Question: I've an Xcode project which has been using svn, but we had to stop using it. Since then when ever I try and Add files to the project I get the error window below. The files actually get added to the file system (using Finder), but not to the project,so not displayed in the file system in XCode and therefore can't be accessed.

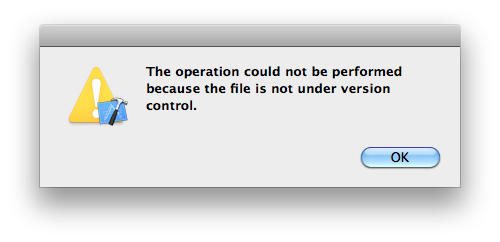
Answer: I found the answer myself.
Just make sure you delete all the hidden .svn files / folders